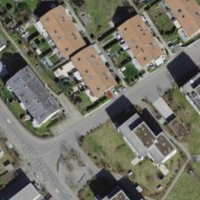
EUNIS habitat code: 54
Species observed at this site:
Corvus corone
Sturnus vulgaris
Parus major
Chloris chloris
Streptopelia decaocto
Pica pica
Phoenicurus ochruros
Passer domesticus
Fringilla coelebs
Carduelis carduelis
Columba palumbus
Sylvia atricapilla
Accipiter nisus
Acrocephalus scirpaceus
Turdus merula